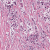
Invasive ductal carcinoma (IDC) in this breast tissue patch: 1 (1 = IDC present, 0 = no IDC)